Question: What is the value of this measurement?
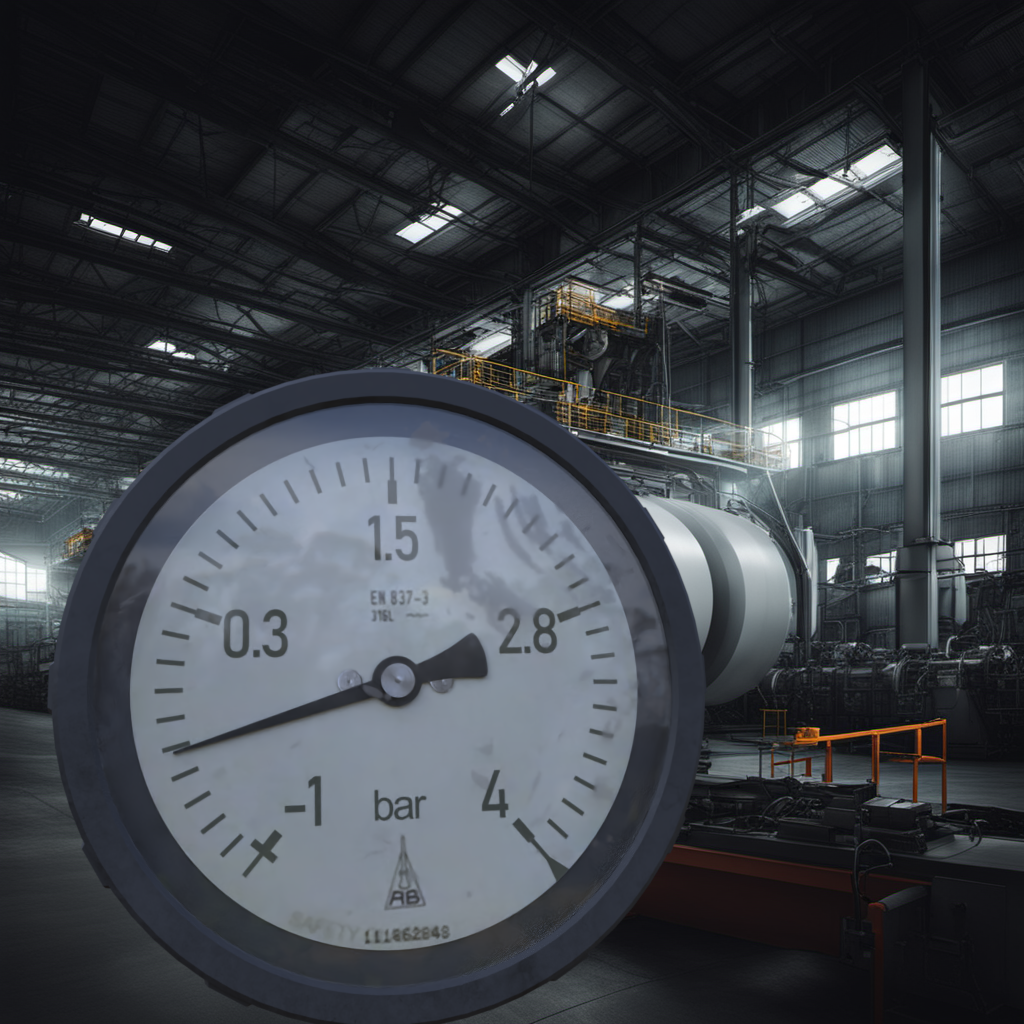
Answer: The result is -0.45
Question: What is the reading range of this measurement?
Answer: The range is from -1 to 4
Question: What is the minimum and maximum reading range of this measurement?
Answer: The minimum value is -1 and the maximum value is 4